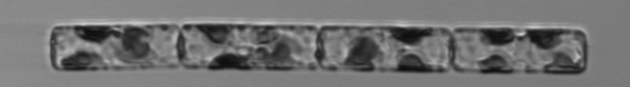
Label: Guinardia_delicatula